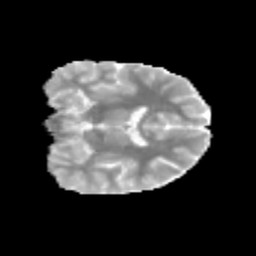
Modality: MD
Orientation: coronal
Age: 12
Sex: male
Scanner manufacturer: siemens
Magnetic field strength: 3 T
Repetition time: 3.8 s
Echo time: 0.07 s